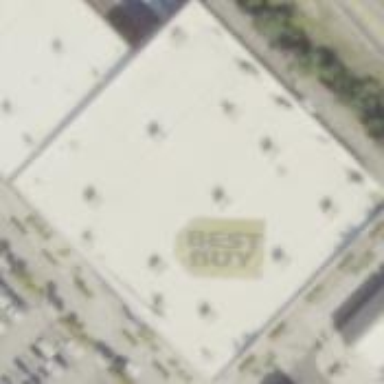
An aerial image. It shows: Retail building.